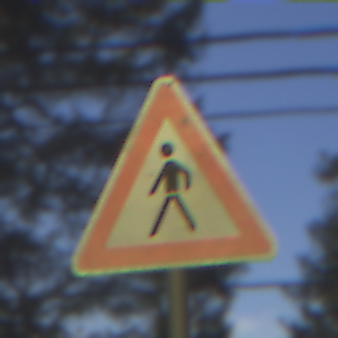
Verkehrszeichen: FussgaengerRechts
Umgebung: Outdoor, Nature
Tageszeit: MorningAfternoon
Wetter: Clear
Licht: Natural
Jahreszeit: Winter
Kontrast: HighContrast